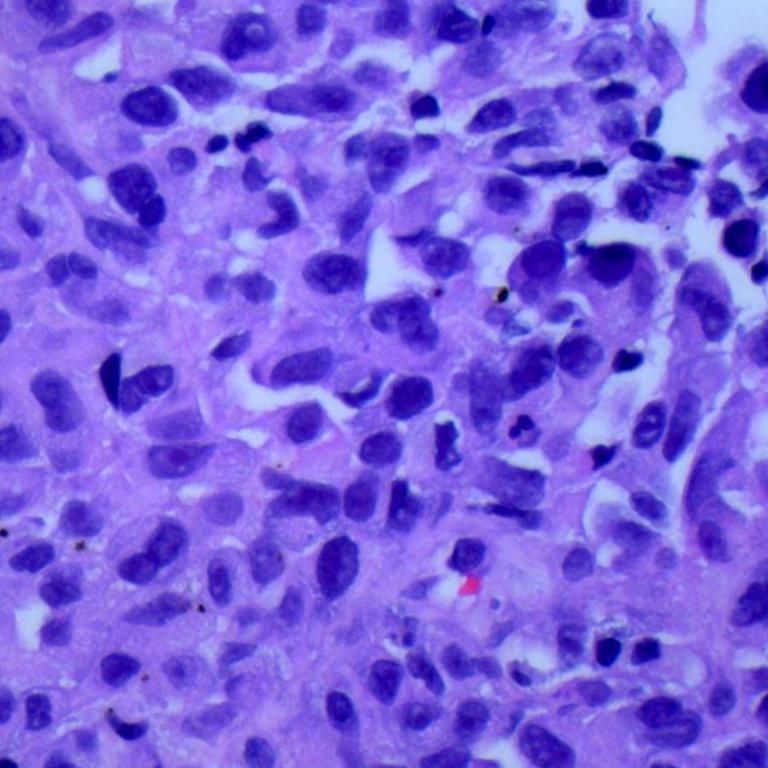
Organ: lung
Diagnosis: adenocarcinomas